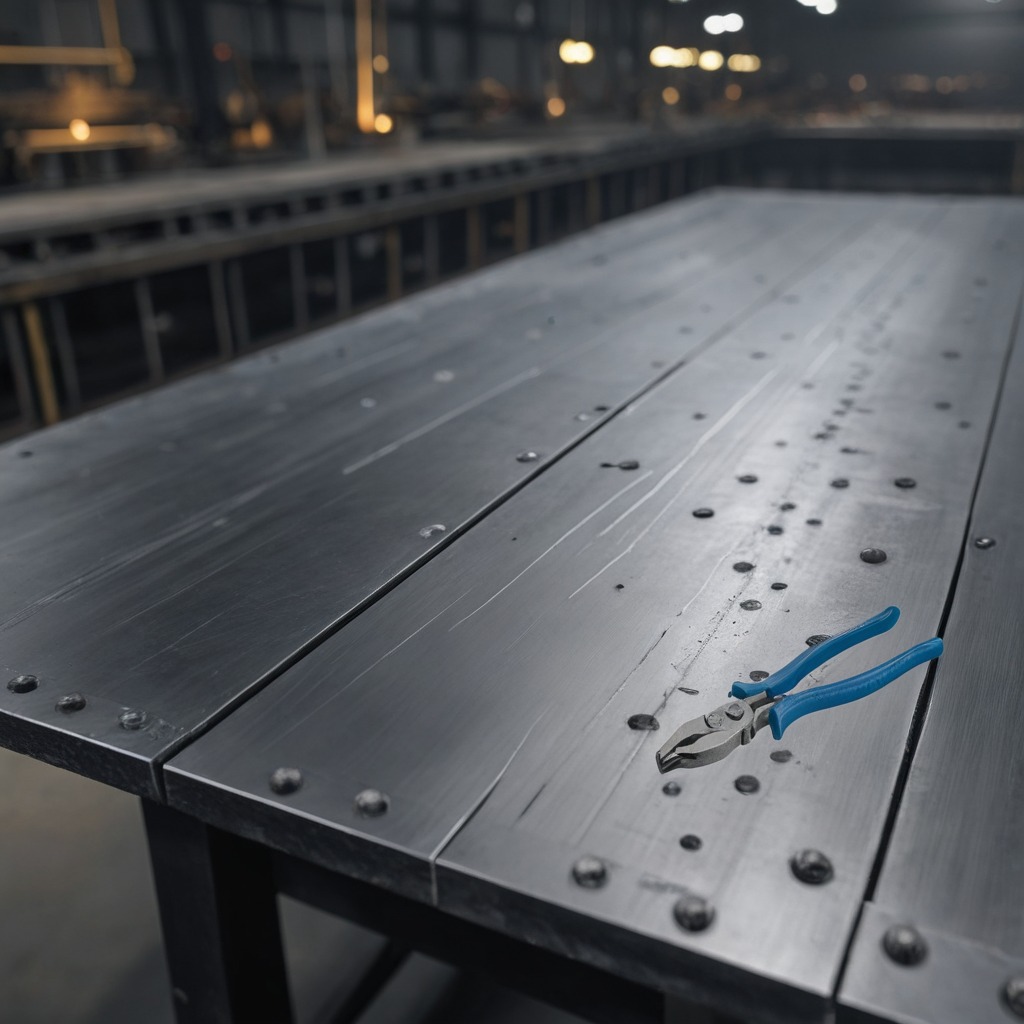
A plier is lying on the cold steel table in a mining workshop.